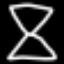
Label: hourglass